Interaction volume radius: 5 \u00c5
Interaction volume height: 15 \u00c5
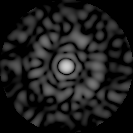
Disorder parameter: 0.8156